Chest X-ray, AP view. Patient: 55 years old, sex M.
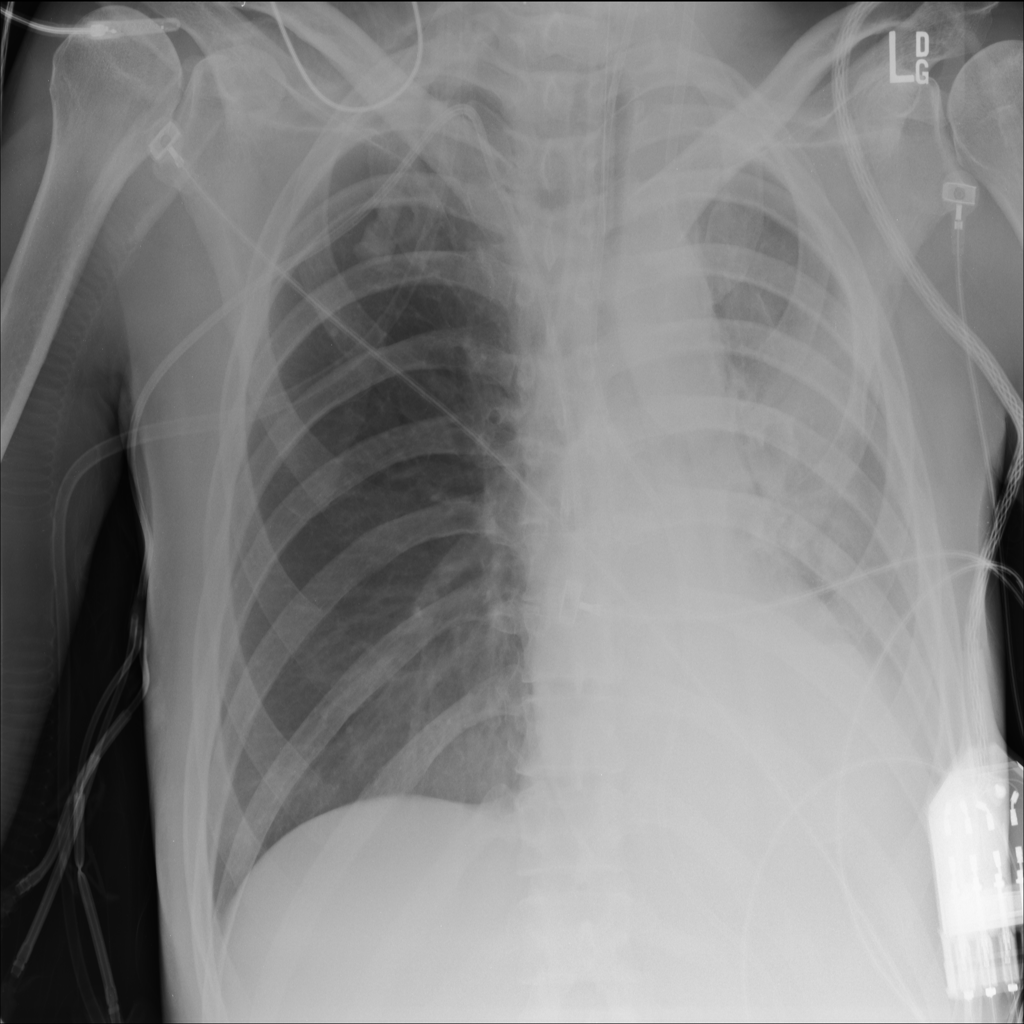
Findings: Atelectasis, Effusion